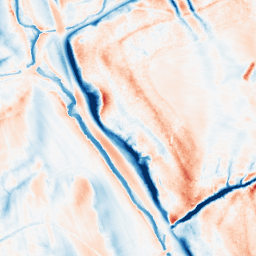
Category: classical
Decomposition family: gaussian_anisotropic
Decomposition parameters: sigma_x: 10
sigma_y: 2
Upsampling method: regularized
Upsampling parameters: scale: 4
lambda_reg: 0.001
Upsampling scale: 4